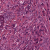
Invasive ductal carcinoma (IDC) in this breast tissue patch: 1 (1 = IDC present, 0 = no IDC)